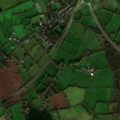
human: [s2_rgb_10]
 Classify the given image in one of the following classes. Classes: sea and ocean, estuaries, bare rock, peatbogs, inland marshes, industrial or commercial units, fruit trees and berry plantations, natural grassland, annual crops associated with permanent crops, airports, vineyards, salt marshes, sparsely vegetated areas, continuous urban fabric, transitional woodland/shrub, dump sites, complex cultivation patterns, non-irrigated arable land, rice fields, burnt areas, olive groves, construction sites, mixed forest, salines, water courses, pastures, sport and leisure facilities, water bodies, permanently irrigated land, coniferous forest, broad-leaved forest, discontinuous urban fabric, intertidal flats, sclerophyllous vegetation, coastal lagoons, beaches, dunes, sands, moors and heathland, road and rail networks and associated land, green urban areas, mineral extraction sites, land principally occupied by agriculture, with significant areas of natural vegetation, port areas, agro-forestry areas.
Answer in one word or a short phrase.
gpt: discontinuous urban fabric, pastures